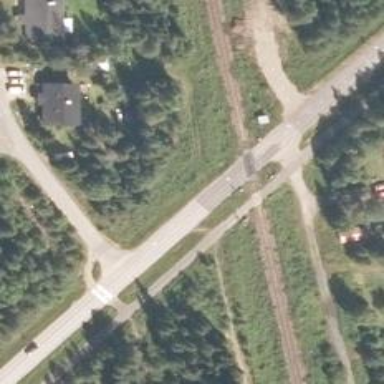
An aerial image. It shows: Level crossing with lights and saltire.